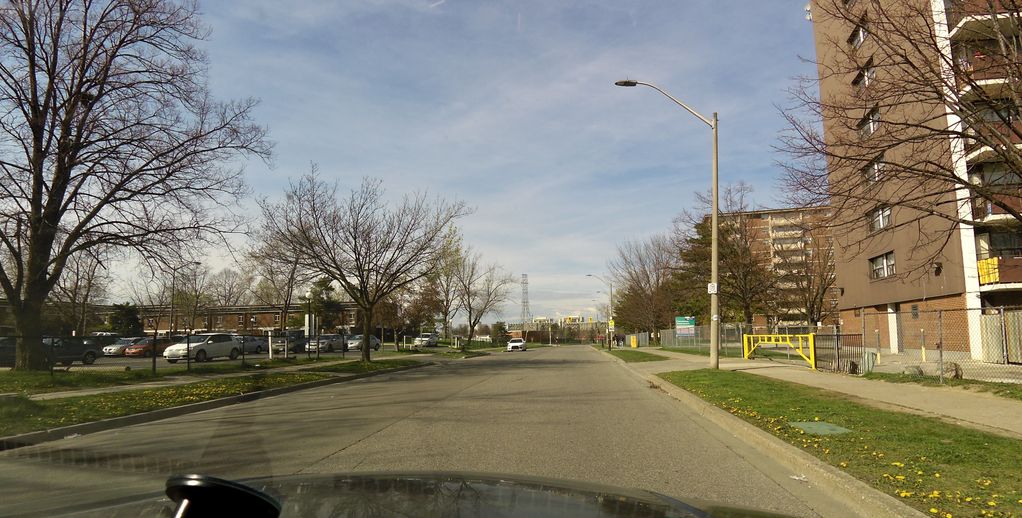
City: toronto